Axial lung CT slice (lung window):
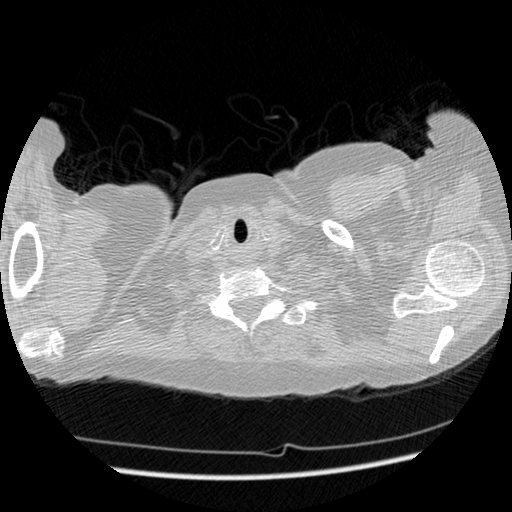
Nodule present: no